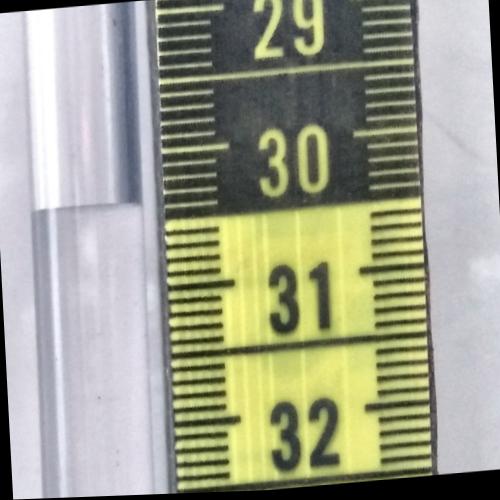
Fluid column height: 30.4 cm